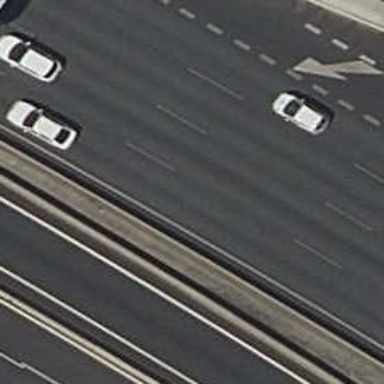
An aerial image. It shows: Asphalt motorway.